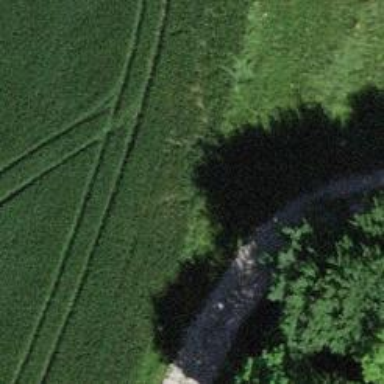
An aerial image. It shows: Culvert tunnel.